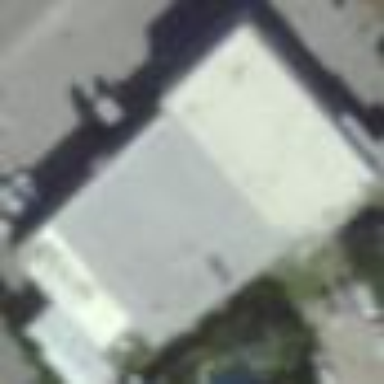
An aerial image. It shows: Commercial building.